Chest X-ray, AP view. Patient: 64 years old, sex M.
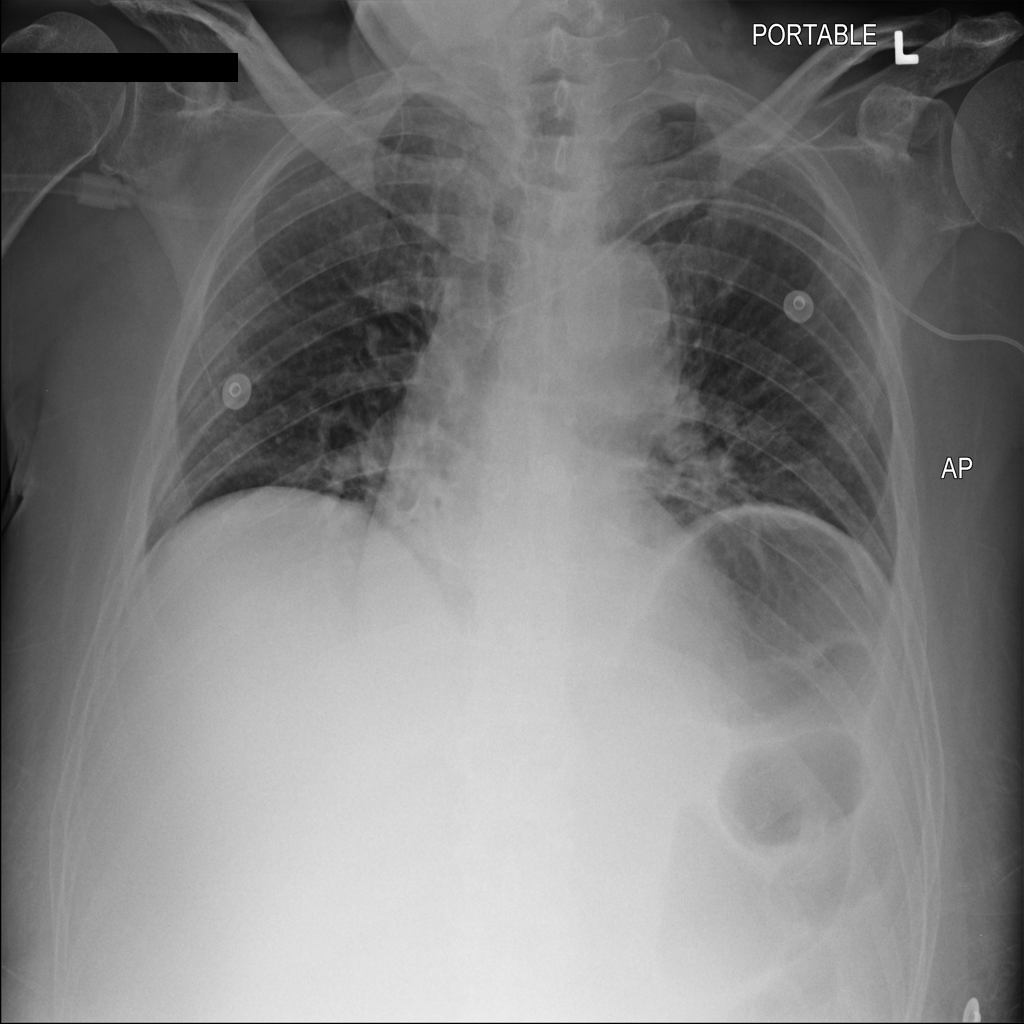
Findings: Atelectasis